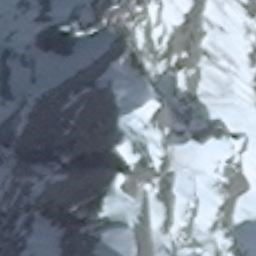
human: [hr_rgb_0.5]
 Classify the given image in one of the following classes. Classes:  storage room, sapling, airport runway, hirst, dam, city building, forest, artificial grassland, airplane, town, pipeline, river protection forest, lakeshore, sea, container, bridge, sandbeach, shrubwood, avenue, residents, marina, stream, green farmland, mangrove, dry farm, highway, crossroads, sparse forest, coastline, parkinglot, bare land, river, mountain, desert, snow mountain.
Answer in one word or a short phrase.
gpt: snow mountain